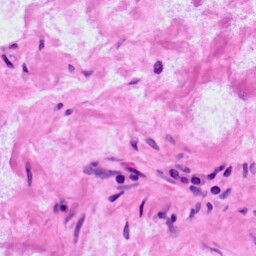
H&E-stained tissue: LymphNode